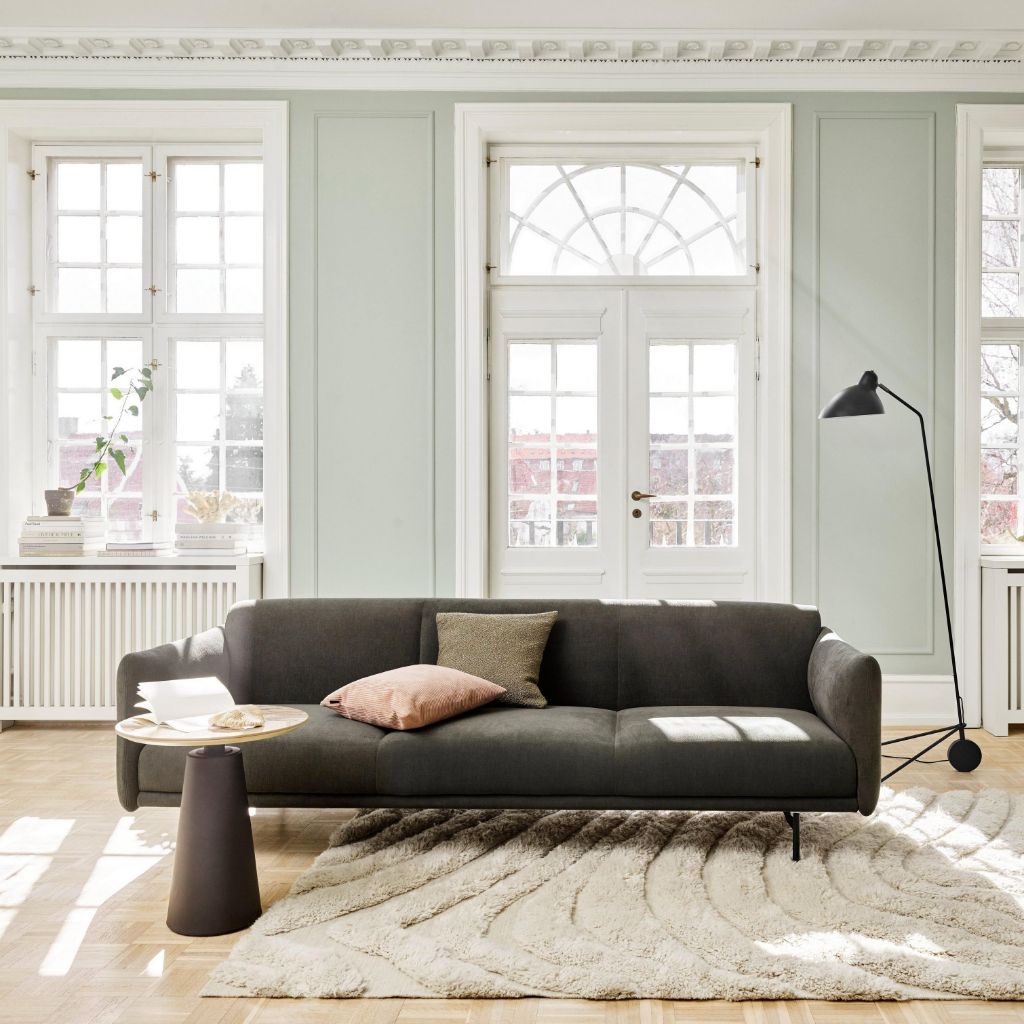
charcoal fabric sofa, living room, minimalist, wood flooring, with parquet pattern, paint wallpaper, with solid pattern